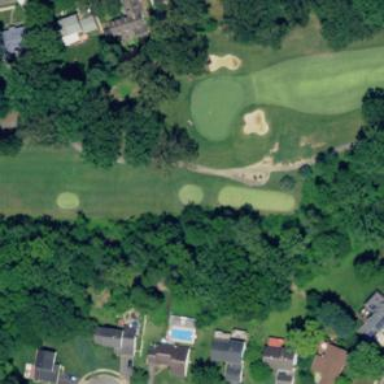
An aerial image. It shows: Pathway for golfing.